Question: I would like to calculate the angle between a starting point and a position after rotation. In the example, 90 degree. The device is on a board and rotates clockwise. The device does not move, only the board rotates. How can I calculate the angle? The image demonstrates what I mean. The angle could be between 0 and 360 degree. If you have questions, please ask me.
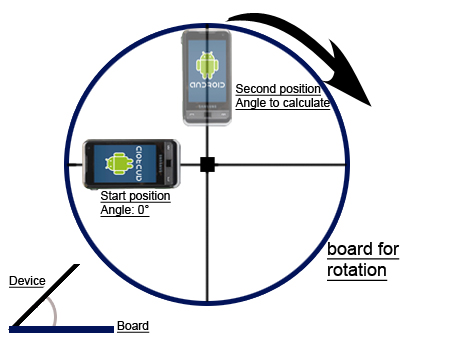
Answer: Not sure but you should take a look at this page : <URL>
There is a bunch of sensors and I think the gyroscope could do the trick.